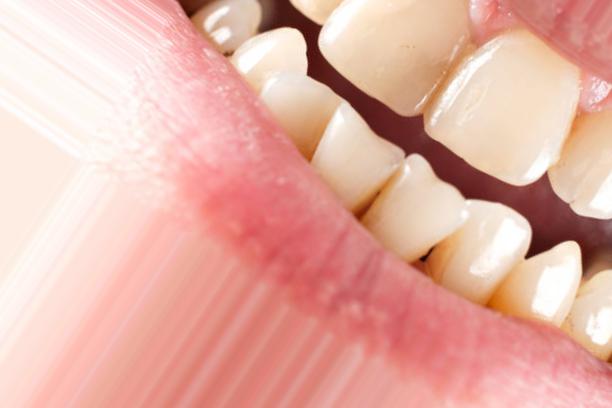
Condition: Caries